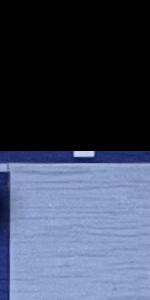
Label: Empty